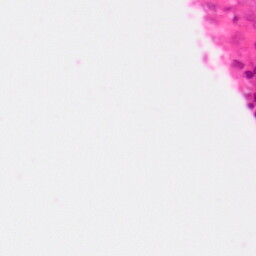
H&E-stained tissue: Colon